Interaction volume radius: 5 \u00c5
Interaction volume height: 30 \u00c5
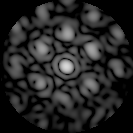
Disorder parameter: 0.4847